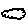
Label: cloud